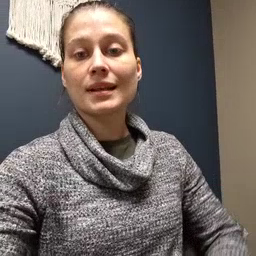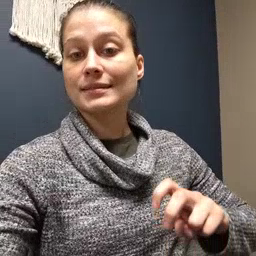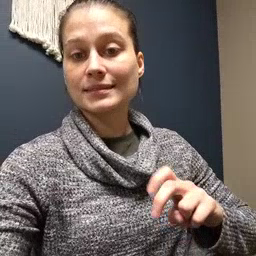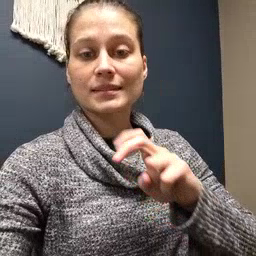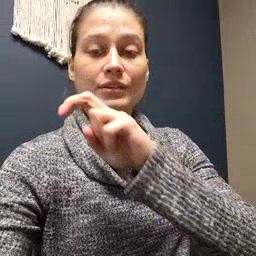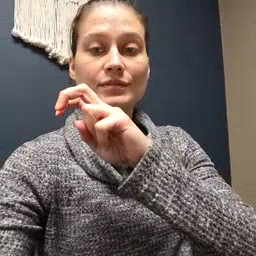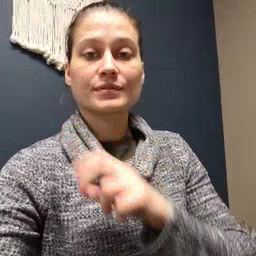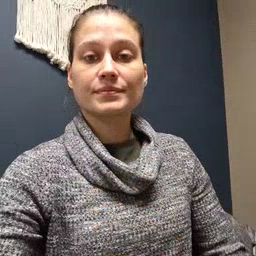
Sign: stairs